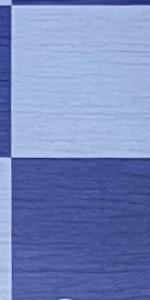
Label: Empty